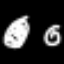
Label: clock